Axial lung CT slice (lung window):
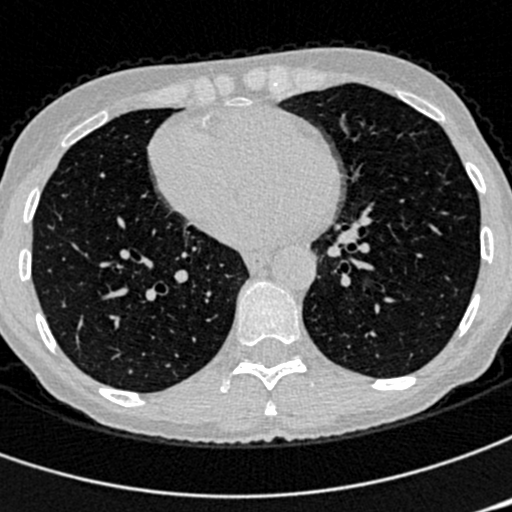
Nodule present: no